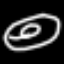
Label: donut